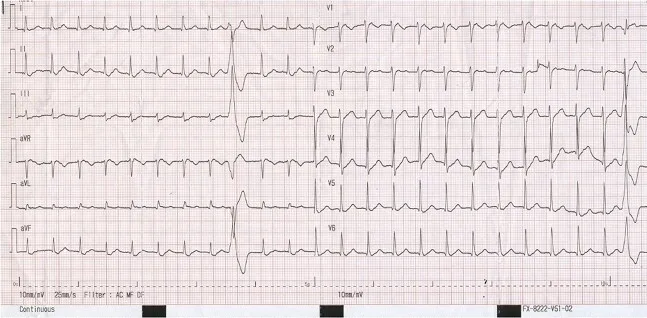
The ECG upon admission shows a regular narrow complex tachycardia at a rate of 145/bpm with a retrograde P wave visible between the QRS and T wave (best at lead V1), resulting in a short-RP interval (95 ms), suggestive of typical AVNRT. There are multiple monomorphic PVCs.
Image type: electrography (ekg)